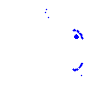
Particle: kaon